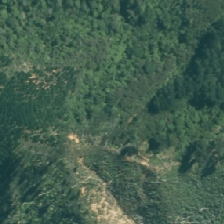
Land cover: indigenous_forest